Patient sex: M
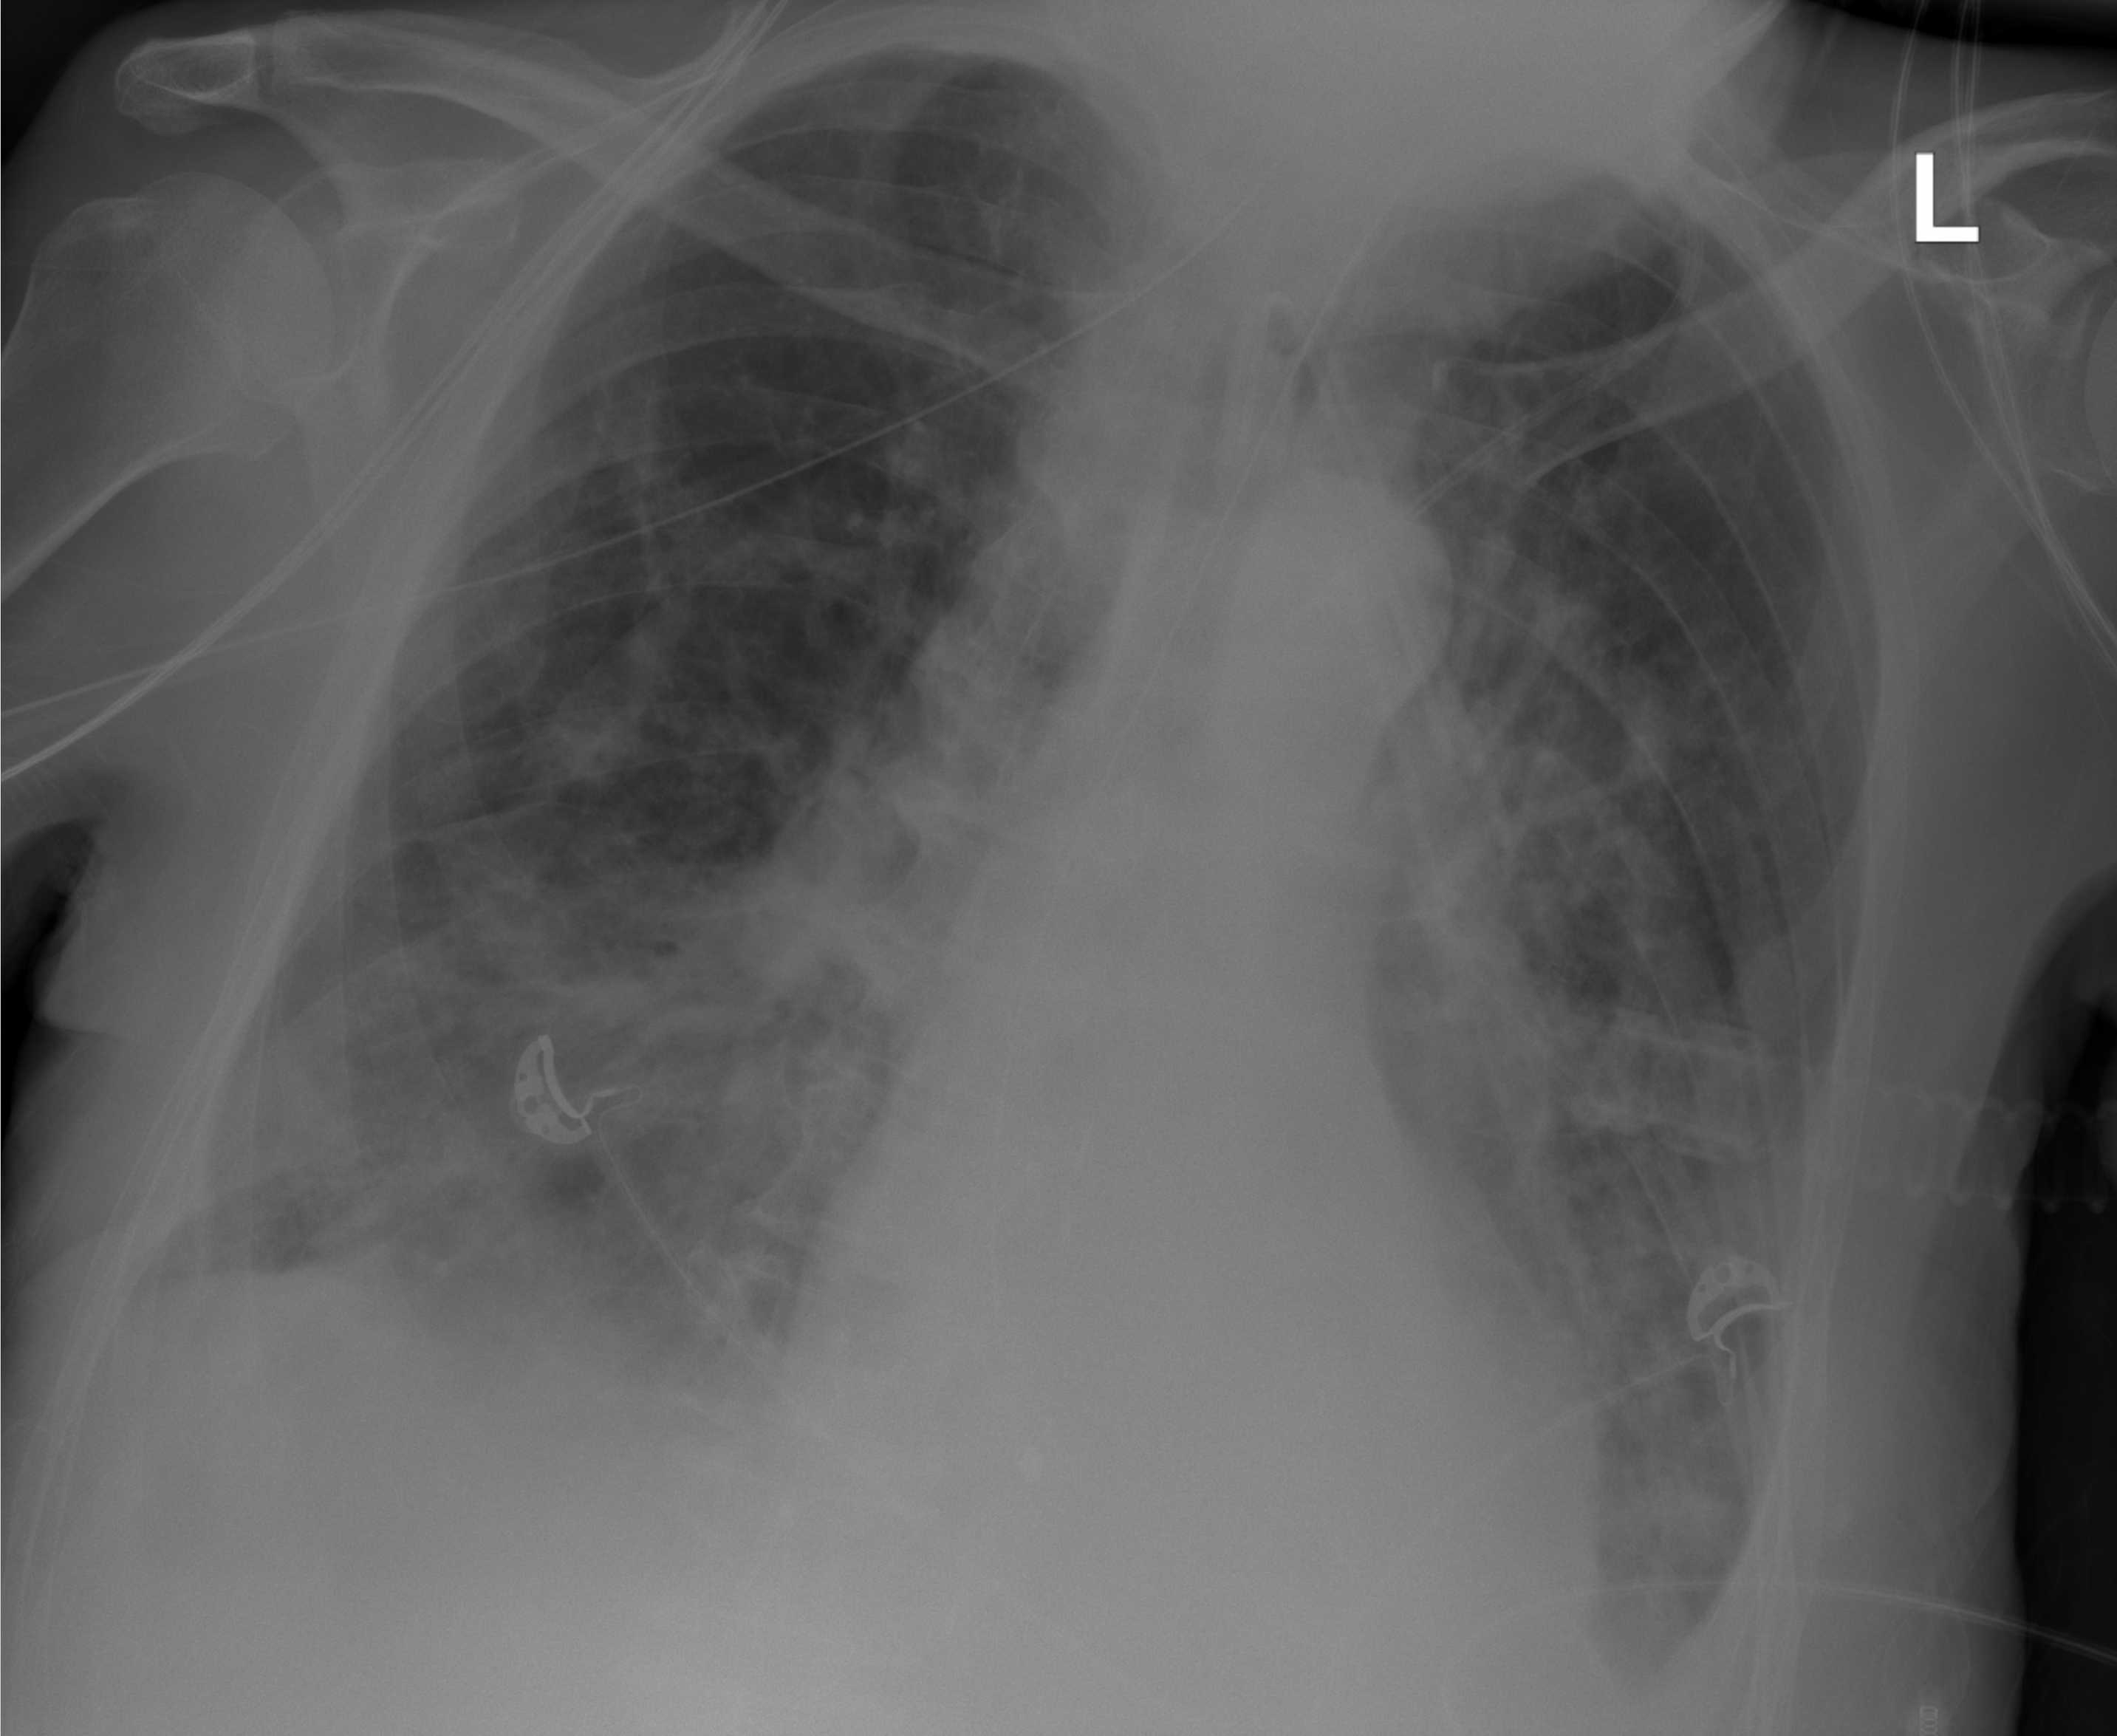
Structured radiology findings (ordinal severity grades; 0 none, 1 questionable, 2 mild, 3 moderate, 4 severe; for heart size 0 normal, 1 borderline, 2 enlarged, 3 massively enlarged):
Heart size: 0
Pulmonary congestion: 0
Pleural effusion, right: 2
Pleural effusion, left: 2
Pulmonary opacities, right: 2
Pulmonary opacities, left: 2
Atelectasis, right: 2
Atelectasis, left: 2